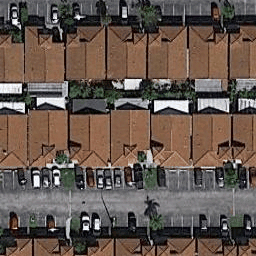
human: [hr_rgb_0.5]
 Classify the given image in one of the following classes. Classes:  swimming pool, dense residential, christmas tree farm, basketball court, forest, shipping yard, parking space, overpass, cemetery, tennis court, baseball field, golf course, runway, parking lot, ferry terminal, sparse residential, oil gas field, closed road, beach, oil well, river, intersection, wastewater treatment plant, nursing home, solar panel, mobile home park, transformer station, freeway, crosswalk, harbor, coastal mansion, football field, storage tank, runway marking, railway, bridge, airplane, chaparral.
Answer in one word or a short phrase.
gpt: dense residential